The plot shows how the frequency content of a bearing vibration signal evolves over time (STFT spectrogram). Diagnose the bearing from this image, choosing from: normal, inner_race, outer_race, ball.
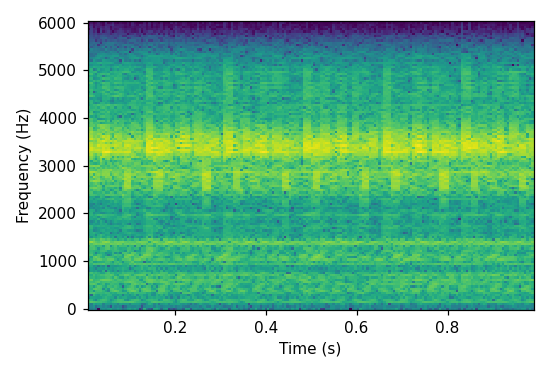
Answer: outer_race